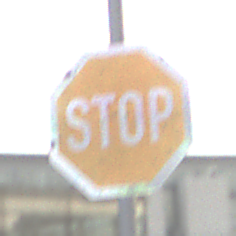
Verkehrszeichen: Stop
Umgebung: Outdoor, Urban
Tageszeit: SunriseSunset
Wetter: PartlyCloudy
Licht: Natural
Jahreszeit: NotSpecified
Kontrast: LowContrast